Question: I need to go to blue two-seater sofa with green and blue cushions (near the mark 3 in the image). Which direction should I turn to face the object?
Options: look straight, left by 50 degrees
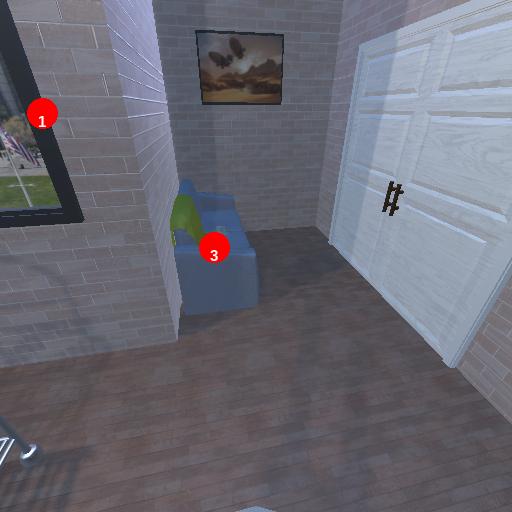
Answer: look straight